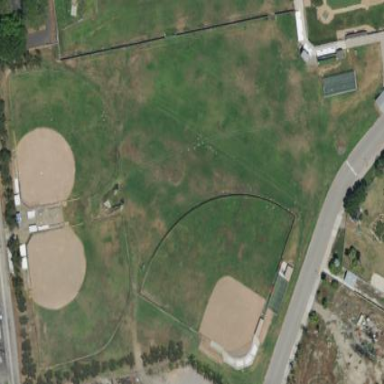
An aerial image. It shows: Baseball pitch for leisure land activities.